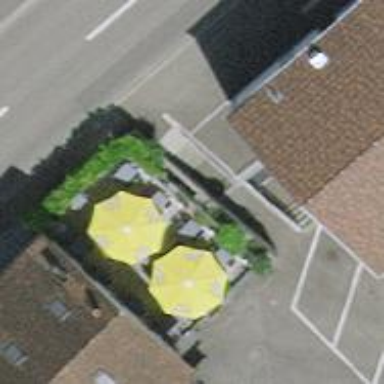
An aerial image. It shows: Restaurant.